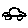
Label: car